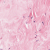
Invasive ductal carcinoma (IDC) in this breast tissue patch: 0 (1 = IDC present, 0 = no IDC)